Interaction volume radius: 5 \u00c5
Interaction volume height: 20 \u00c5
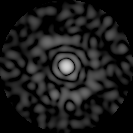
Disorder parameter: 0.8235